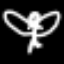
Label: angel